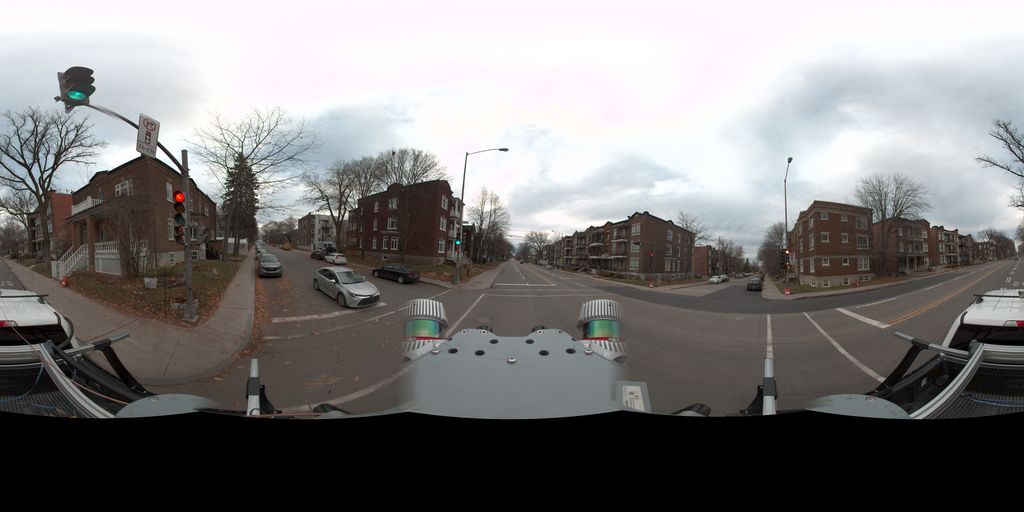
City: quebec_city